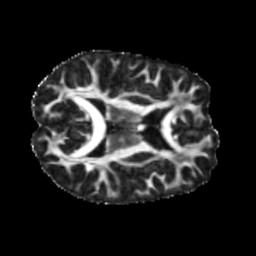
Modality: FA
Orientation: axial
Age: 29
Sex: male
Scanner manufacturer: siemens
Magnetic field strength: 3 T
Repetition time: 3.23 s
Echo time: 0.0892 s